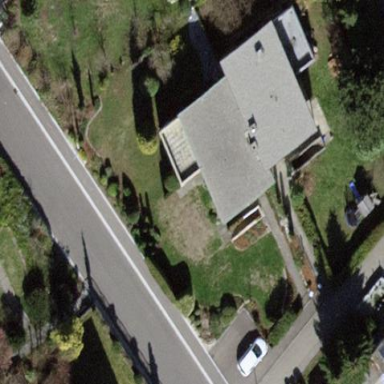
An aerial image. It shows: House with flat roof.